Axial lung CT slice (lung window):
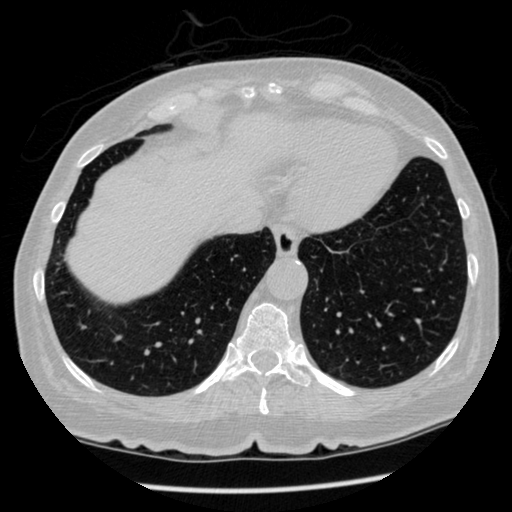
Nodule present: no